Current action and preconditions to check: trajectory_clear

Your task: For each precondition in the list above, predict whether it will hold at this action.

Consider the current scene as observed from the mobile robot's camera, and analyze the predicted future states of all dynamic agents (e.g., people, animals, vehicles, or any moving entities) within the NEXT SECOND.

IMPORTANT: Only answer "very likely" if you are absolutely certain—based on strong, clear evidence—that a dynamic agent will violate the precondition in the predicted future state. Do NOT answer "very likely" for unlikely, ambiguous, or low-probability risks.

Ask yourself for each precondition: Is there a high probability, with clear and convincing evidence, that the predicted future states of any dynamic agent will interfere with the predicted future state of the currently executing action within the NEXT SECOND, causing that precondition to fail?

Assess the risk level based on these predictions. Use "likely" or "very likely" if motions create a clear risk of interference.

Use "neutral" or "improbable" if agents are nearby but their predicted paths are clearly diverging or non-conflicting.

Failure Risk Categories: "very improbable", "improbable", "neutral", "likely", "very likely"

Answer Format: Output ONLY the probability_of_failure value from these categories: "very improbable", "improbable", "neutral", "likely", "very likely"

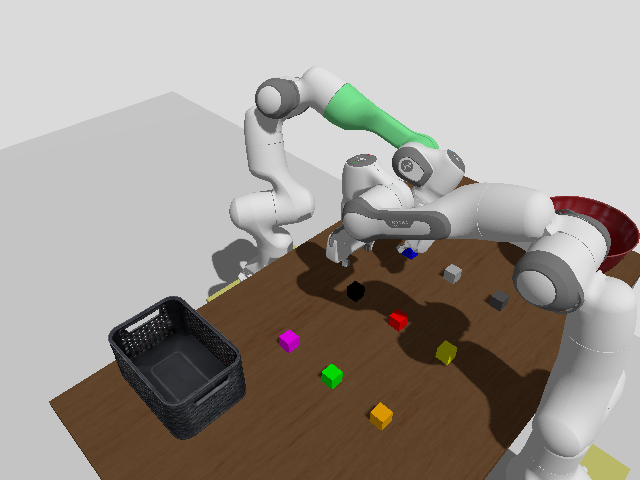

Answer: neutral